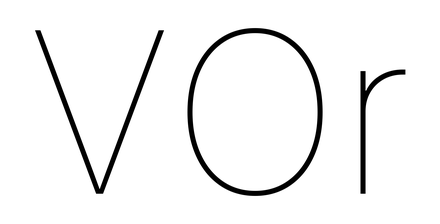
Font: Inter_Thin